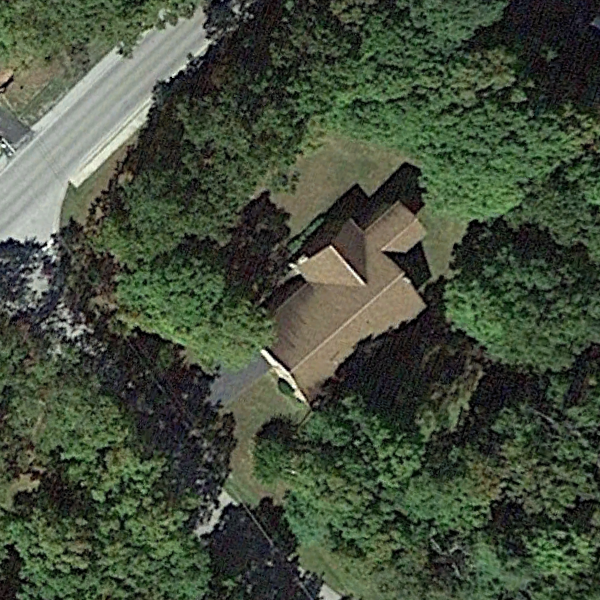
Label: SparseResidential